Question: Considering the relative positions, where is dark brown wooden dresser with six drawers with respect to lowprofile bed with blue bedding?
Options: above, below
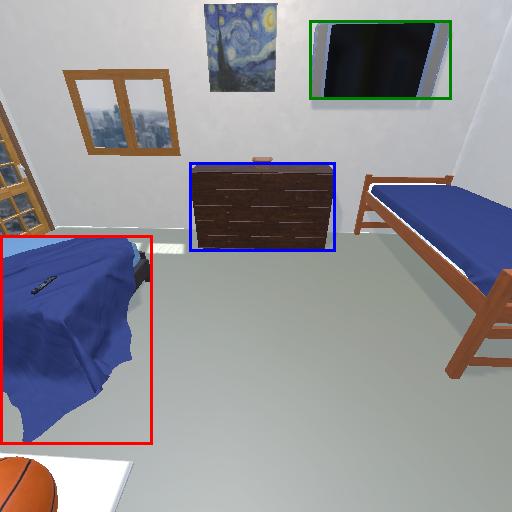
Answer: above